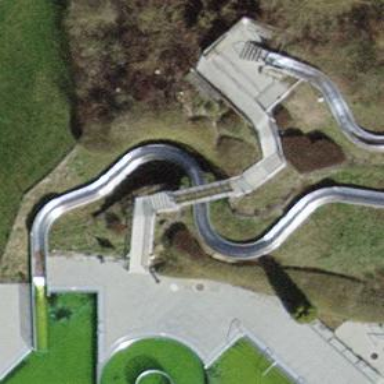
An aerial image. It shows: Slide at playground with road steps.